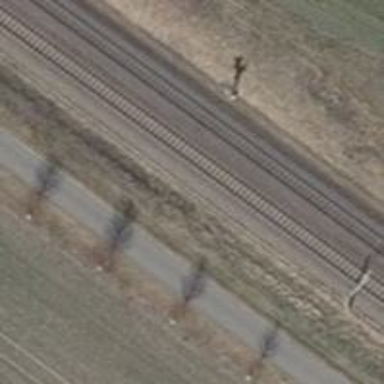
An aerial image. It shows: Railway signal.